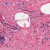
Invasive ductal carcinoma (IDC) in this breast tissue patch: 0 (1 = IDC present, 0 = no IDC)